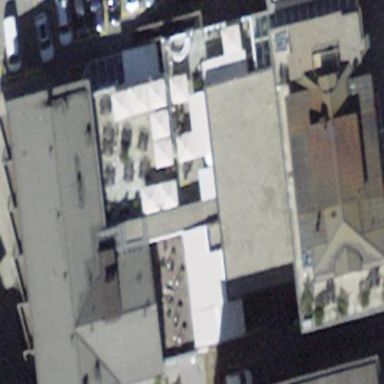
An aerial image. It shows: Hotel building.